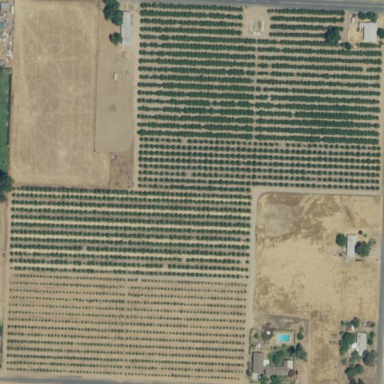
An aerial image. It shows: Orchard.